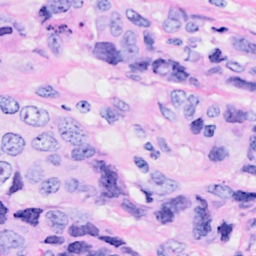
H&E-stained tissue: Breast